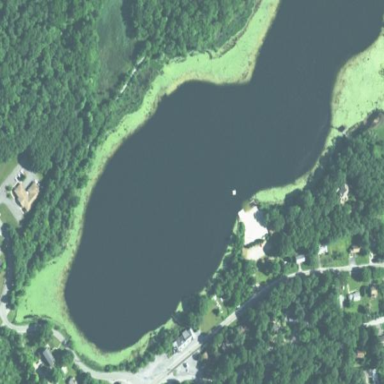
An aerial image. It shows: Lake with natural water.